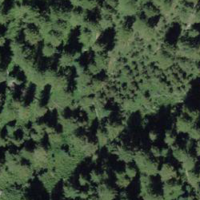
EUNIS habitat code: 43
Species observed at this site:
Alnus alnobetula
Campanula rapunculoides
Campanula barbata